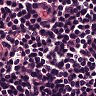
Metastatic tissue present: no